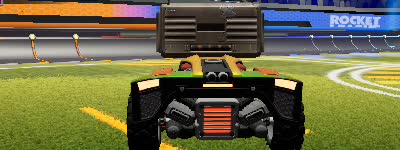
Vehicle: breakout